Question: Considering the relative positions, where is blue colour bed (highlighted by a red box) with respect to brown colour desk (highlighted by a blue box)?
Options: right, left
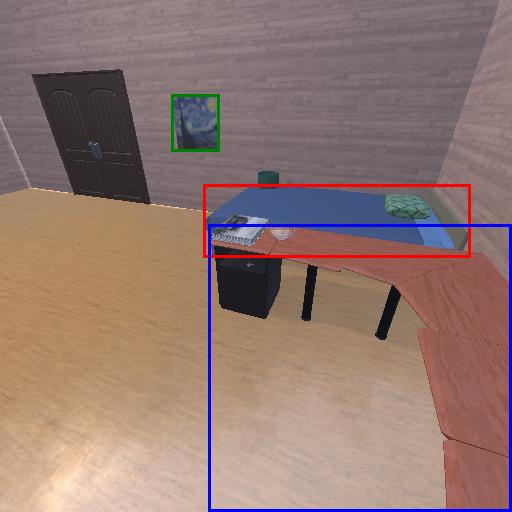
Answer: right